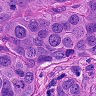
Metastatic tissue present: yes